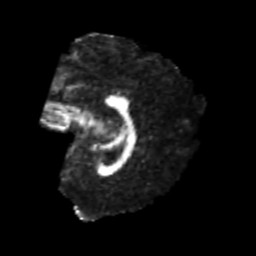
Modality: FA
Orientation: sagittal
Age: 22
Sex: female
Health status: healthy
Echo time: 0.074 s